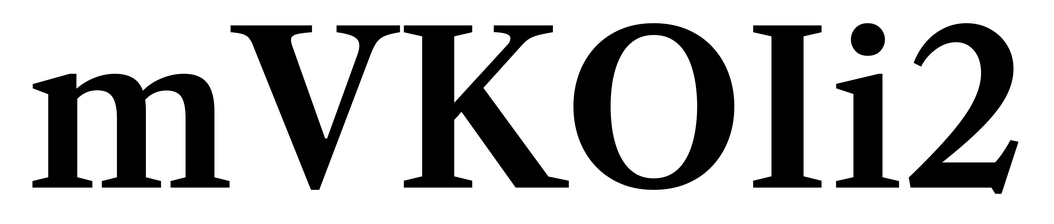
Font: LibreCaslonText_SemiBold